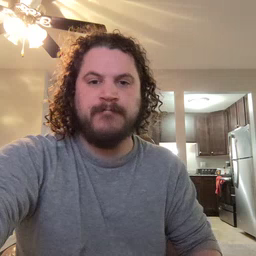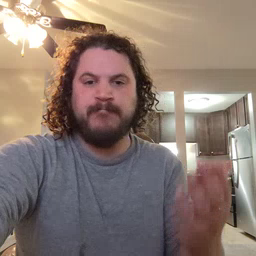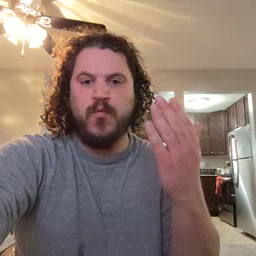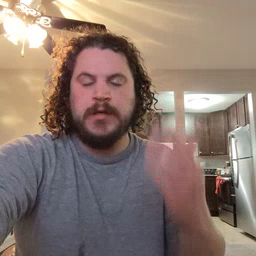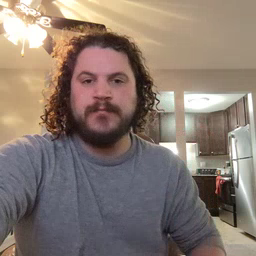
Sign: morning